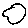
Label: moon